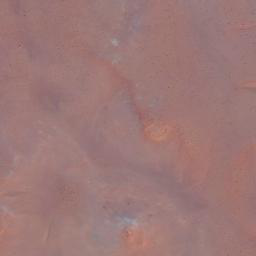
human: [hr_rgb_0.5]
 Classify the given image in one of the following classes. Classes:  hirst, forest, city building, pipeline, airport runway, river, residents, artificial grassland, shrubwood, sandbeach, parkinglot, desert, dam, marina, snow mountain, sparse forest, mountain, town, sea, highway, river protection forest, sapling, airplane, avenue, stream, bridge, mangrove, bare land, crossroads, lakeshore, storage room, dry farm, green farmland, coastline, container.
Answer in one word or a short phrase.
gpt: desert